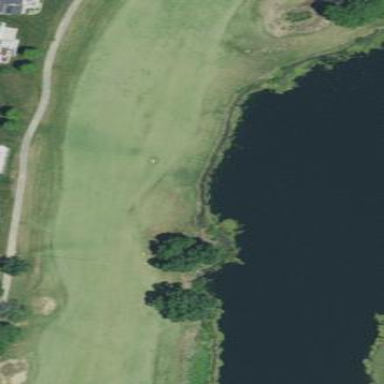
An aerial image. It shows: Grassy area designated as golf fairway.